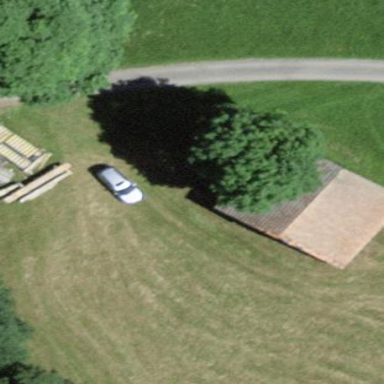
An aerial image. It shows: Gabled roof barn.